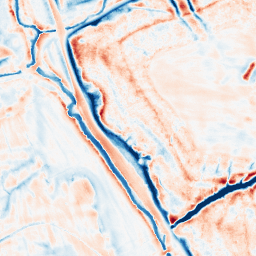
Category: edge_preserving
Decomposition family: bilateral
Decomposition parameters: d: 21
sigma_color: 100
sigma_space: 75
Upsampling method: bspline
Upsampling parameters: scale: 4
Upsampling scale: 4